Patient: sex M, age 60
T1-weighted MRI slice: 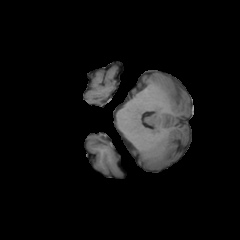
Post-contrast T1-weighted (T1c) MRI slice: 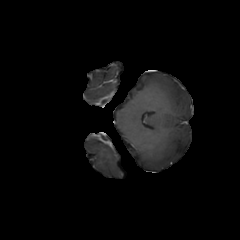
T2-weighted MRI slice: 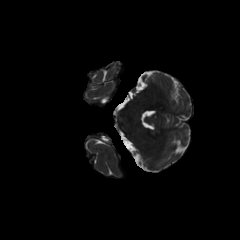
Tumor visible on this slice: no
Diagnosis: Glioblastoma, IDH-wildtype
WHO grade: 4